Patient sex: M
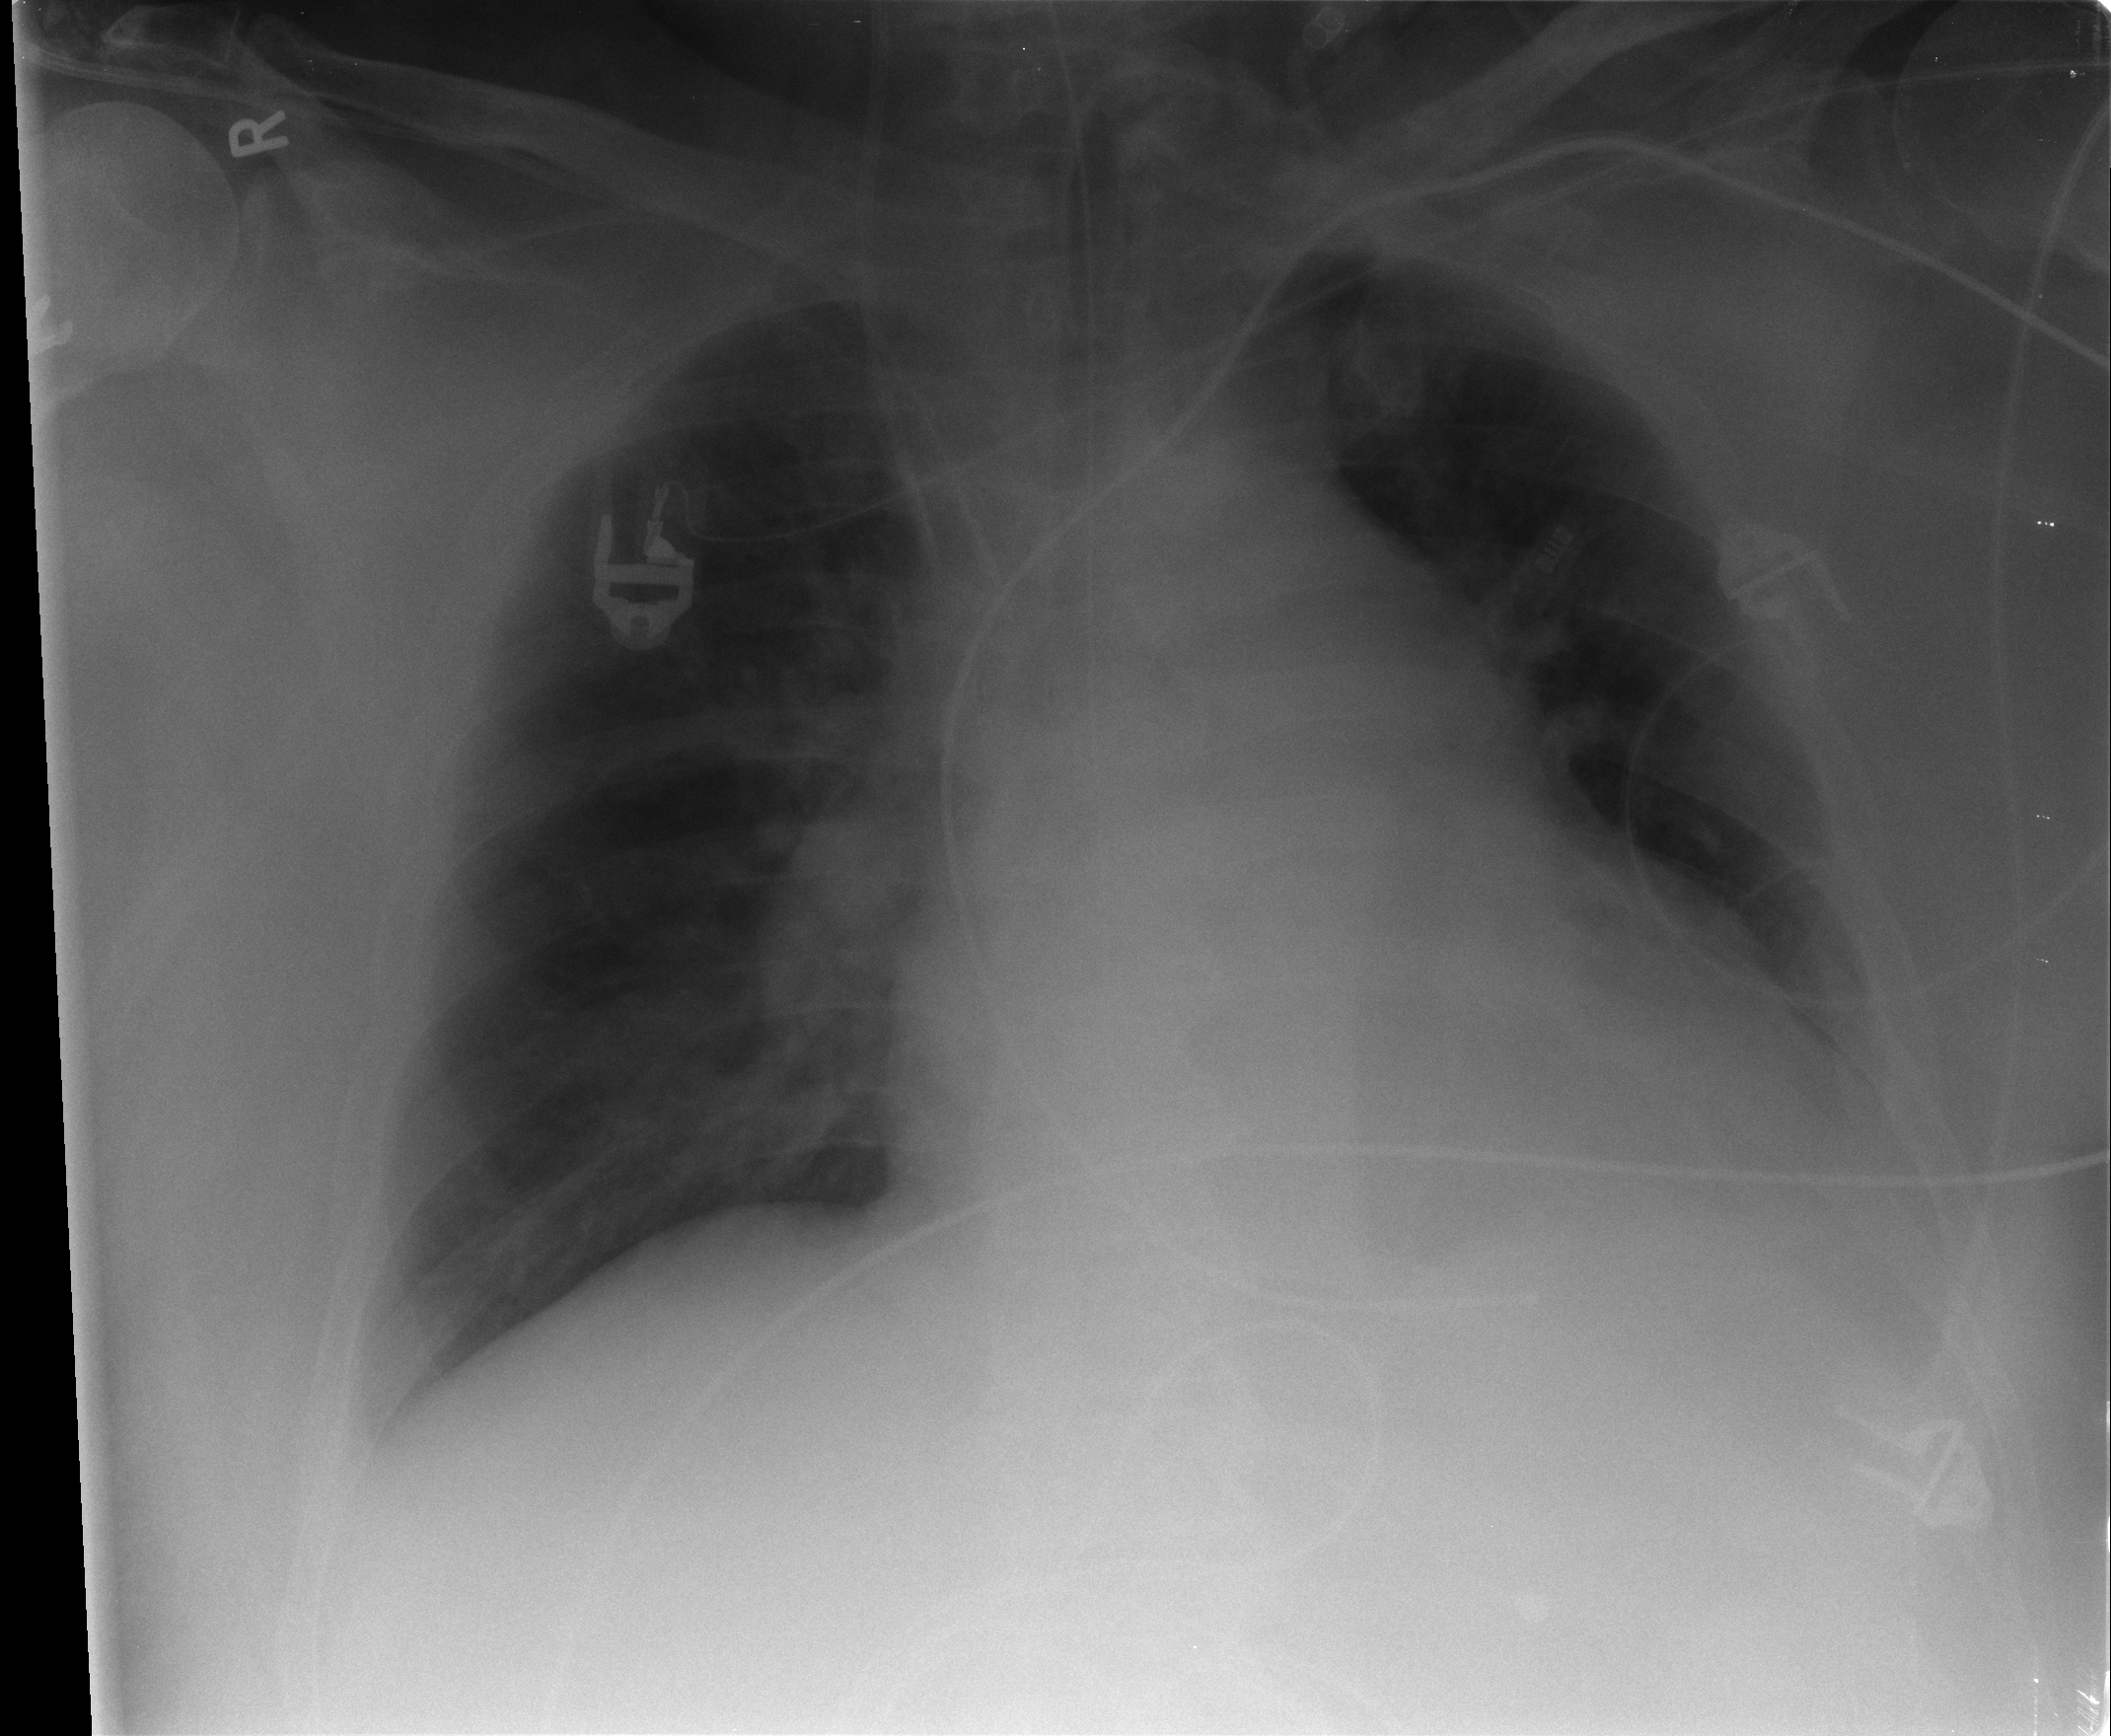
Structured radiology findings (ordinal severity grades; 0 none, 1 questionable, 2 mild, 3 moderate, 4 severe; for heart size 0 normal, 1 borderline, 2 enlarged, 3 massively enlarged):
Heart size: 2
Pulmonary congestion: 3
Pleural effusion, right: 0
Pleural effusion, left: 2
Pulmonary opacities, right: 1
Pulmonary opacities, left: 1
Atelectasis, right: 0
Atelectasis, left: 1